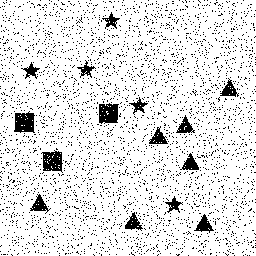
Squares: 3
Triangles: 7
Stars: 5
Total shapes: 15